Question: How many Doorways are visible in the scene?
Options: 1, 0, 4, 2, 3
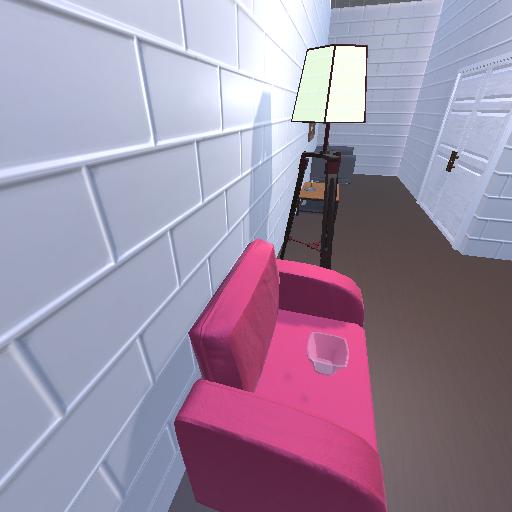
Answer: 1